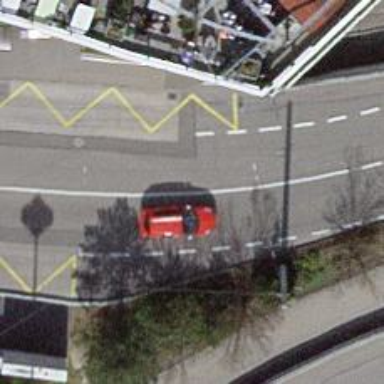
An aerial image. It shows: Service road with trolley wires.